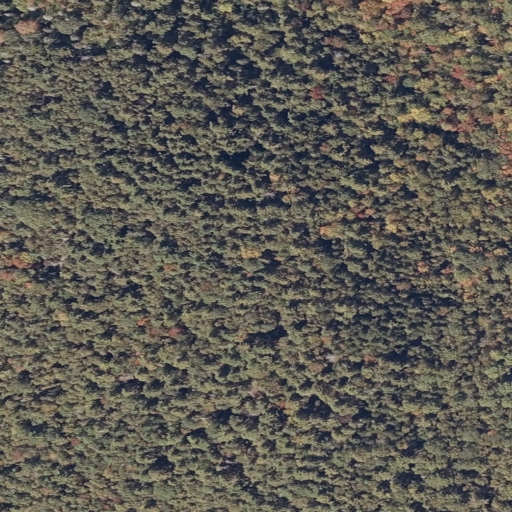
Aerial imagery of mountain in Maine named Gould Hill containing evergreen forest, mixed forest, and deciduous forest